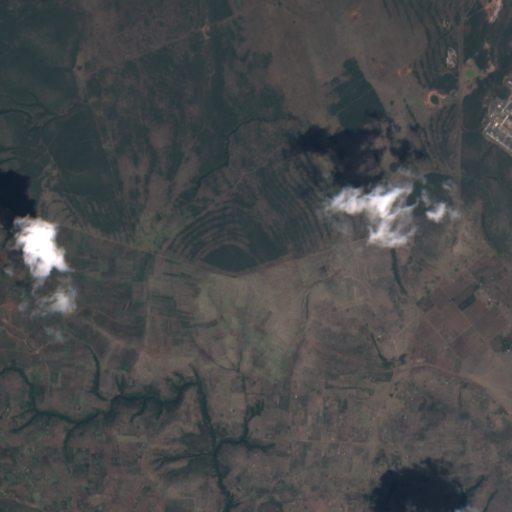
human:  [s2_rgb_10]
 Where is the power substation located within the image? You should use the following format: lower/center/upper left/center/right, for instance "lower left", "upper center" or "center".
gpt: The power substation is located in the upper right of the image.
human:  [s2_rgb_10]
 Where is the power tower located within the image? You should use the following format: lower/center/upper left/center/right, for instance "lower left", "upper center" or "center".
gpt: The power tower is located in the upper right of the image.
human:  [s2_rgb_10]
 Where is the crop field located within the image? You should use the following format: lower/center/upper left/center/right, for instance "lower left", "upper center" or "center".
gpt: There is no crop field in the image.